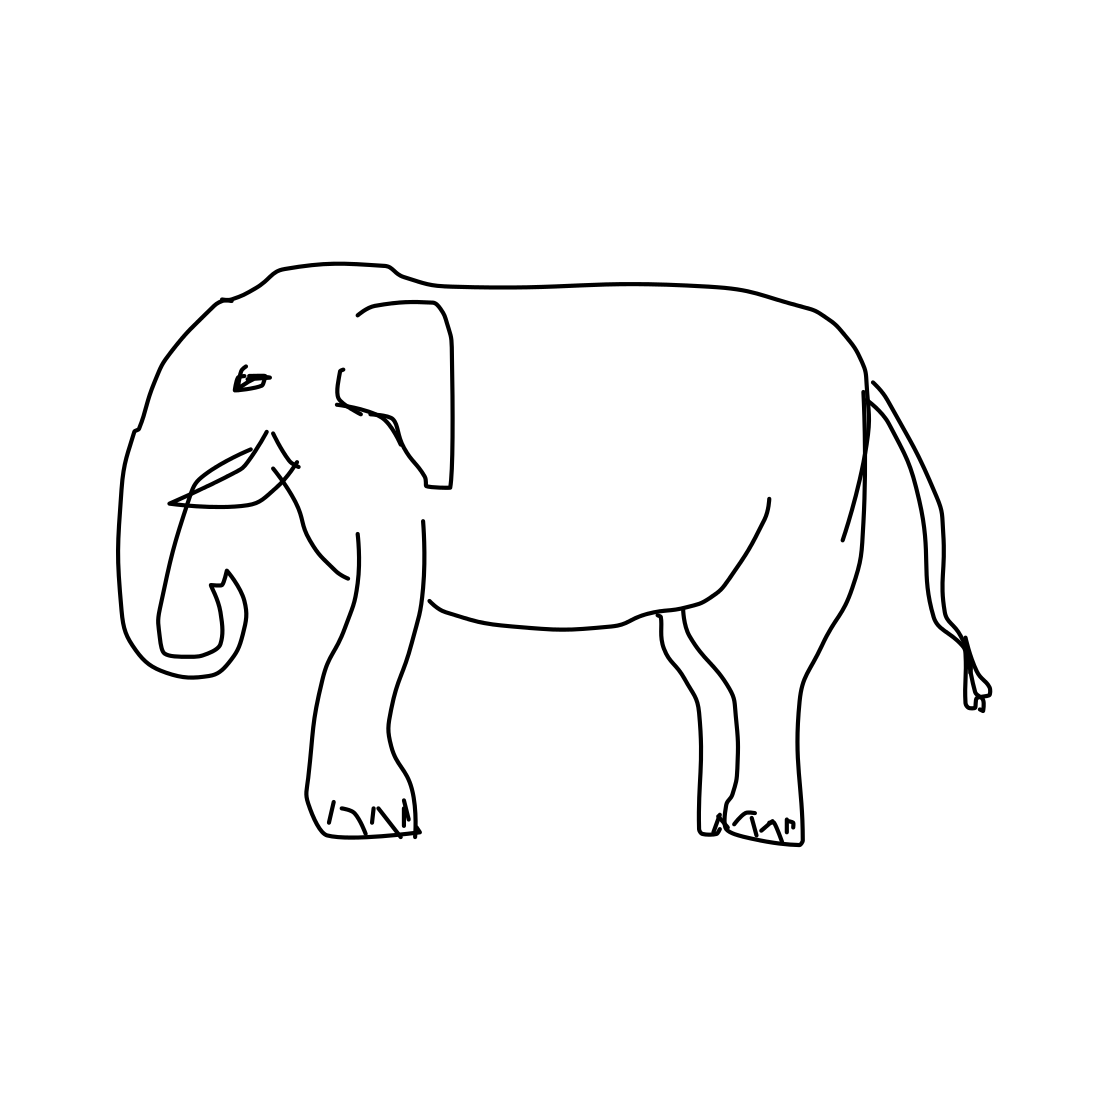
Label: elephant